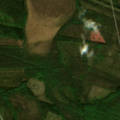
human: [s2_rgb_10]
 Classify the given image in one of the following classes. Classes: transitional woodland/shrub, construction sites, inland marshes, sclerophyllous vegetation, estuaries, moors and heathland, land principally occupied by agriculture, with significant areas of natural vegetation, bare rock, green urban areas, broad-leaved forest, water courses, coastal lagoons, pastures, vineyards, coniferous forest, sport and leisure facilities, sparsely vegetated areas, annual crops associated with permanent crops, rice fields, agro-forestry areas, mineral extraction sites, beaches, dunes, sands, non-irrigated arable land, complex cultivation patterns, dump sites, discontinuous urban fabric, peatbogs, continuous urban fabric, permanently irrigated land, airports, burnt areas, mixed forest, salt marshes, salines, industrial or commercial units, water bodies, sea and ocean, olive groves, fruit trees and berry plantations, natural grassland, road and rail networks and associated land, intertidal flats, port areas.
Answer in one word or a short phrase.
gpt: coniferous forest, mixed forest, peatbogs